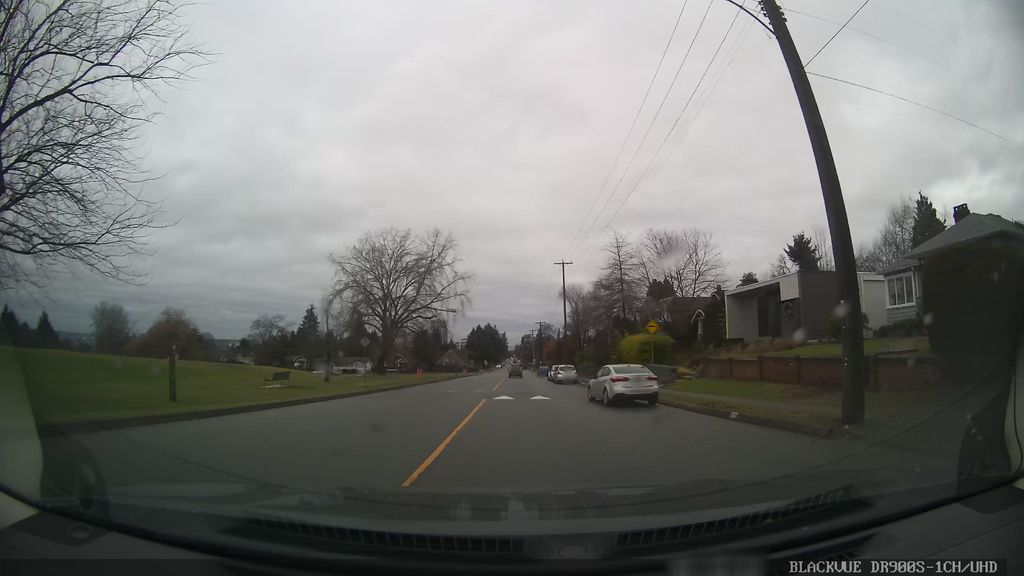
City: vancouver